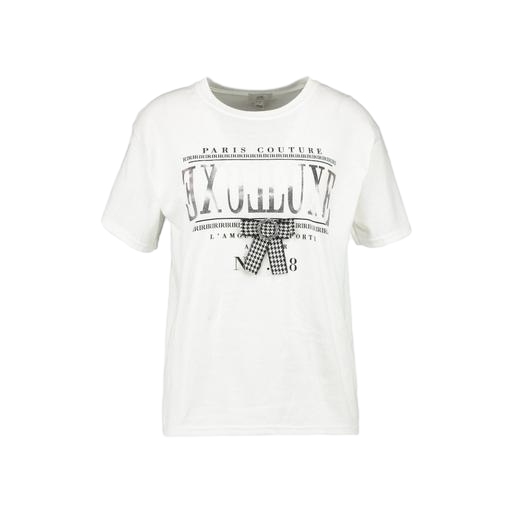
white couture print t-shirt, white t-shirt and black letters, only white t-shirt, white background